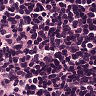
Metastatic tissue present: no